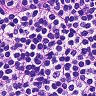
Metastatic tissue present: no